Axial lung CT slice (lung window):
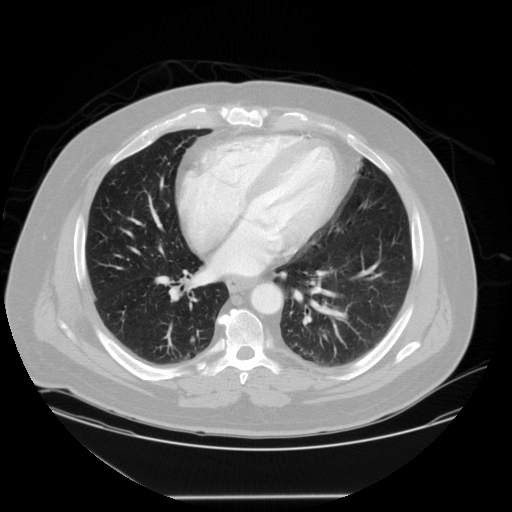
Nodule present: yes
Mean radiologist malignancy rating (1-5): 2.5